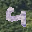
Label: 4